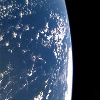
Label: water